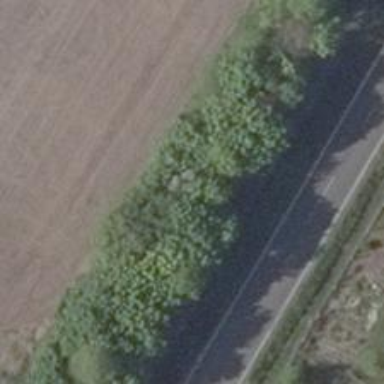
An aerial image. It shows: Row of deciduous broadleaved trees.